Field crop: maize
Growth stage: 2
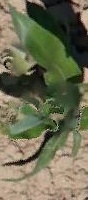
Species: maize